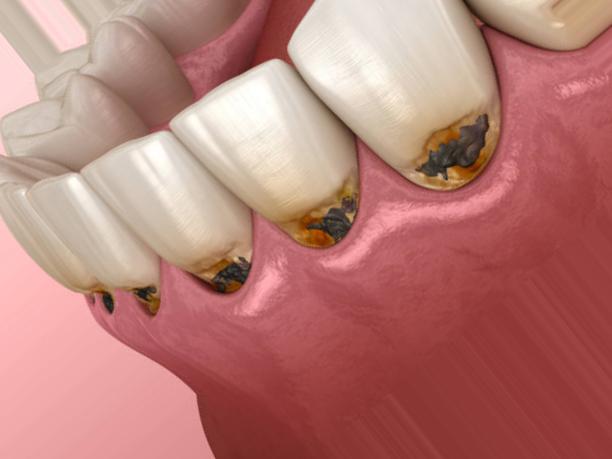
Condition: Caries